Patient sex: M
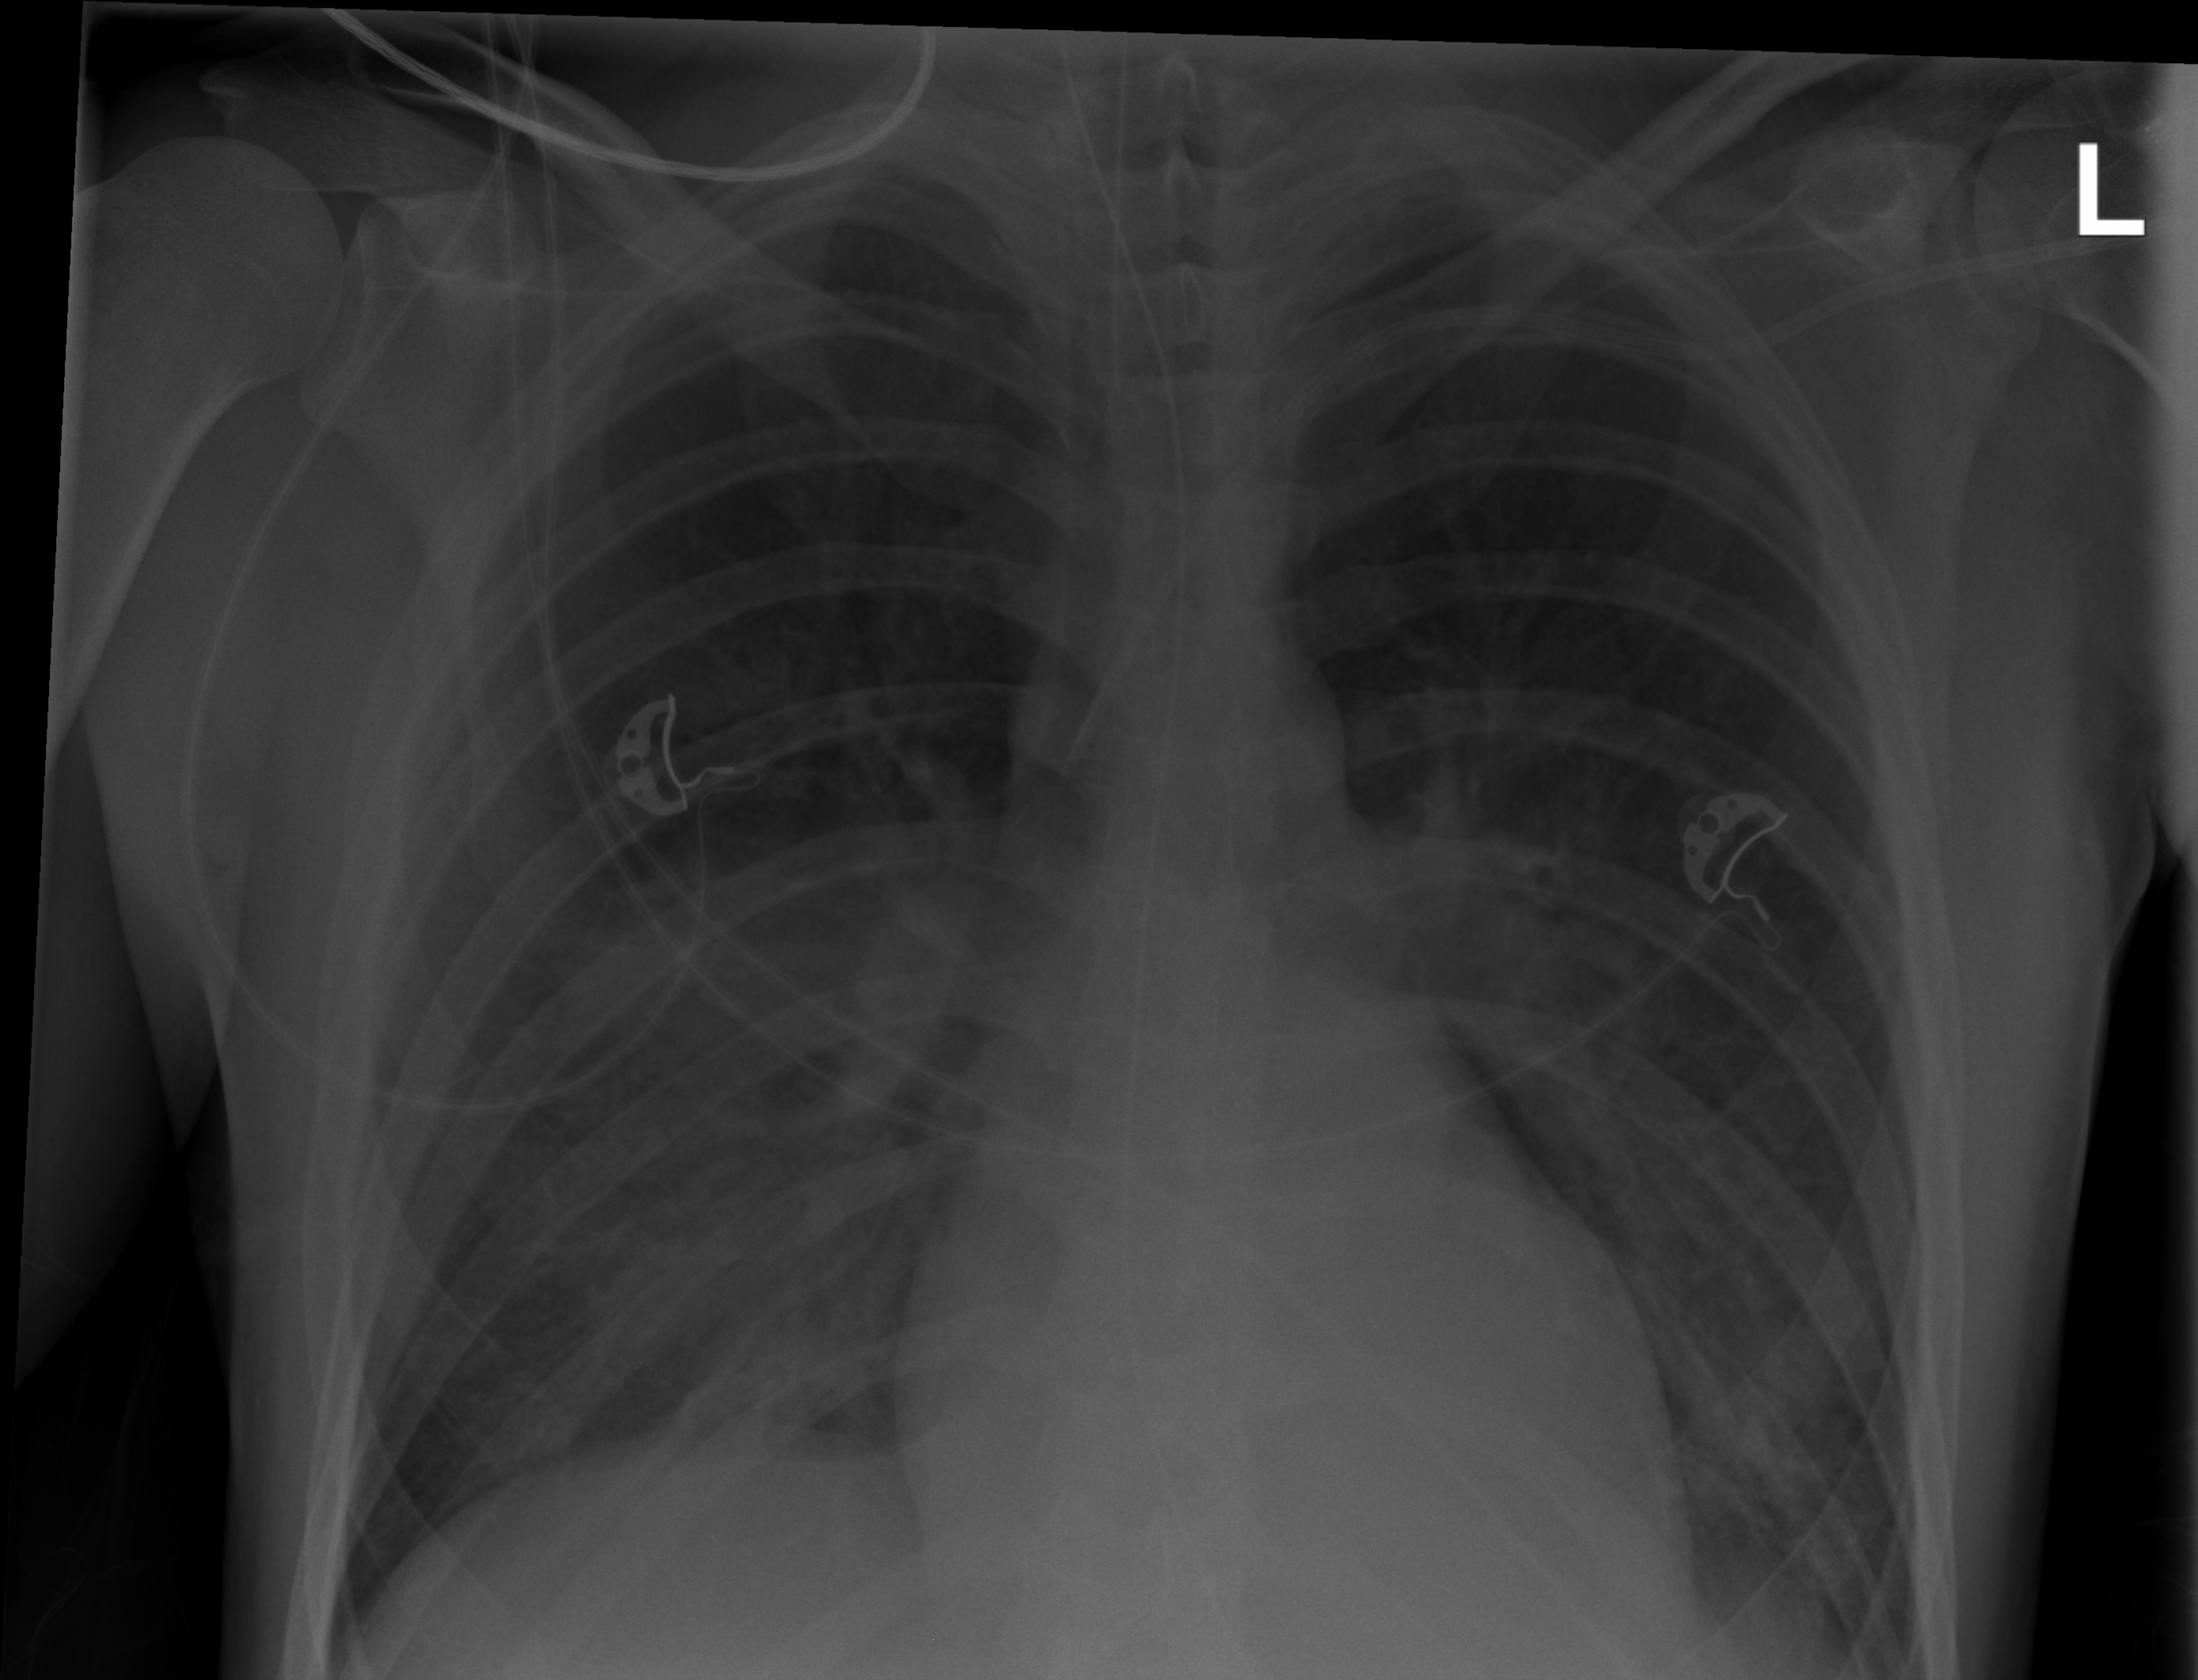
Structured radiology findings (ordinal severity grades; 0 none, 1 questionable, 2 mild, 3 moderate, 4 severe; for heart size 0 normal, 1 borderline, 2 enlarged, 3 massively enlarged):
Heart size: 0
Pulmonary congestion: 0
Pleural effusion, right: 0
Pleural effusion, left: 0
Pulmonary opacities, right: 2
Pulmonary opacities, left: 2
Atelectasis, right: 0
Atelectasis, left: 2